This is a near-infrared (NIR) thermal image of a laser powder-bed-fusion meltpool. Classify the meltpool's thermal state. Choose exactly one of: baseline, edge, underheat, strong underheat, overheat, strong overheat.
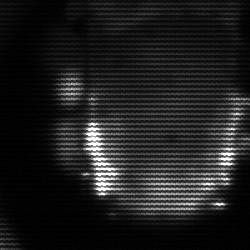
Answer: baseline